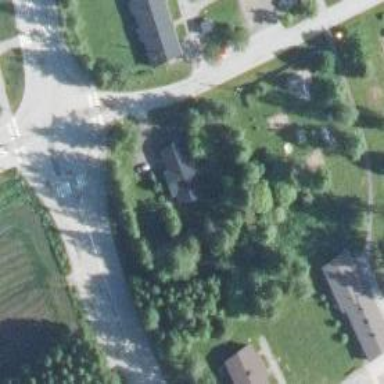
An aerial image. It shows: Driveway leading to service road.